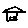
Label: house